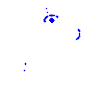
Particle: electron